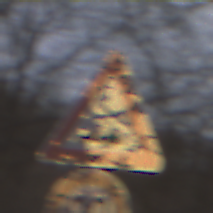
Verkehrszeichen: UnebeneFahrbahn
Zusatzzeichen unten: Geschwindigkeit90
Umgebung: Outdoor, Nature
Tageszeit: MorningAfternoon
Wetter: Overcast
Licht: Natural
Jahreszeit: Autumn
Kontrast: LowContrast